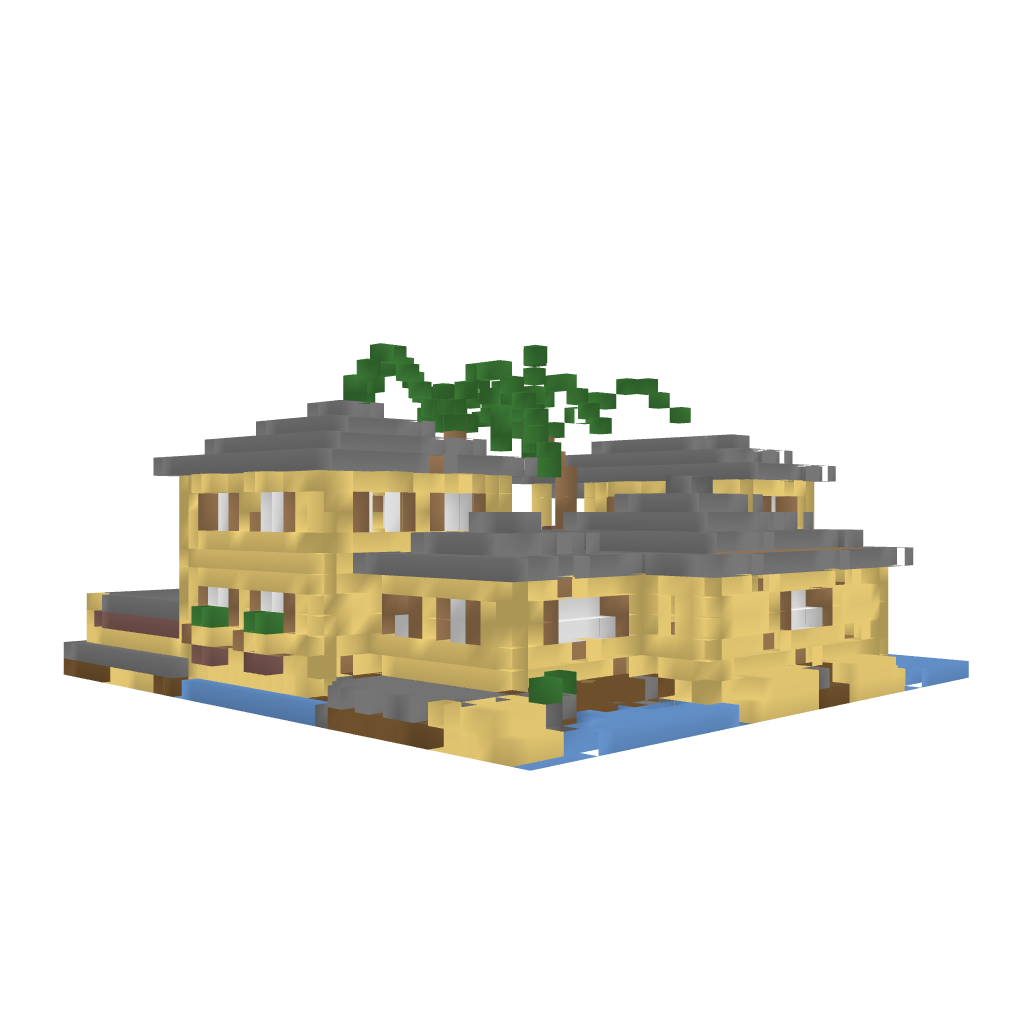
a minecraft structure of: mediterraneanhouse bad low quality